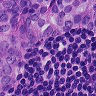
Metastatic tissue present: yes